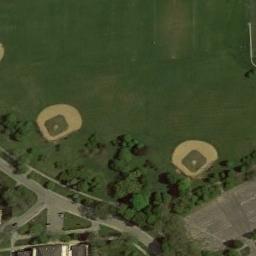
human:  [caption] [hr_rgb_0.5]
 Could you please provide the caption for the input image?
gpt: Two baseball diamond are next to some trees by the road .

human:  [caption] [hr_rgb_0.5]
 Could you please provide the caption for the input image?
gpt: There are two simple baseball diamonds in the grass along the roads .

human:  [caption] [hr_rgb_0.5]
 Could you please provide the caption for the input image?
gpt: Two adjacent baseball diamonds on the lawn with some trees and some roads beside .

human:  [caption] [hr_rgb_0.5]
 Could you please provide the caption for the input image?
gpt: The picture shows three baseball fields and a row of black houses .

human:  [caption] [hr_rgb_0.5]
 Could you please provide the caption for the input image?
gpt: Many trees are beside the two baseball diamonds .